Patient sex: M
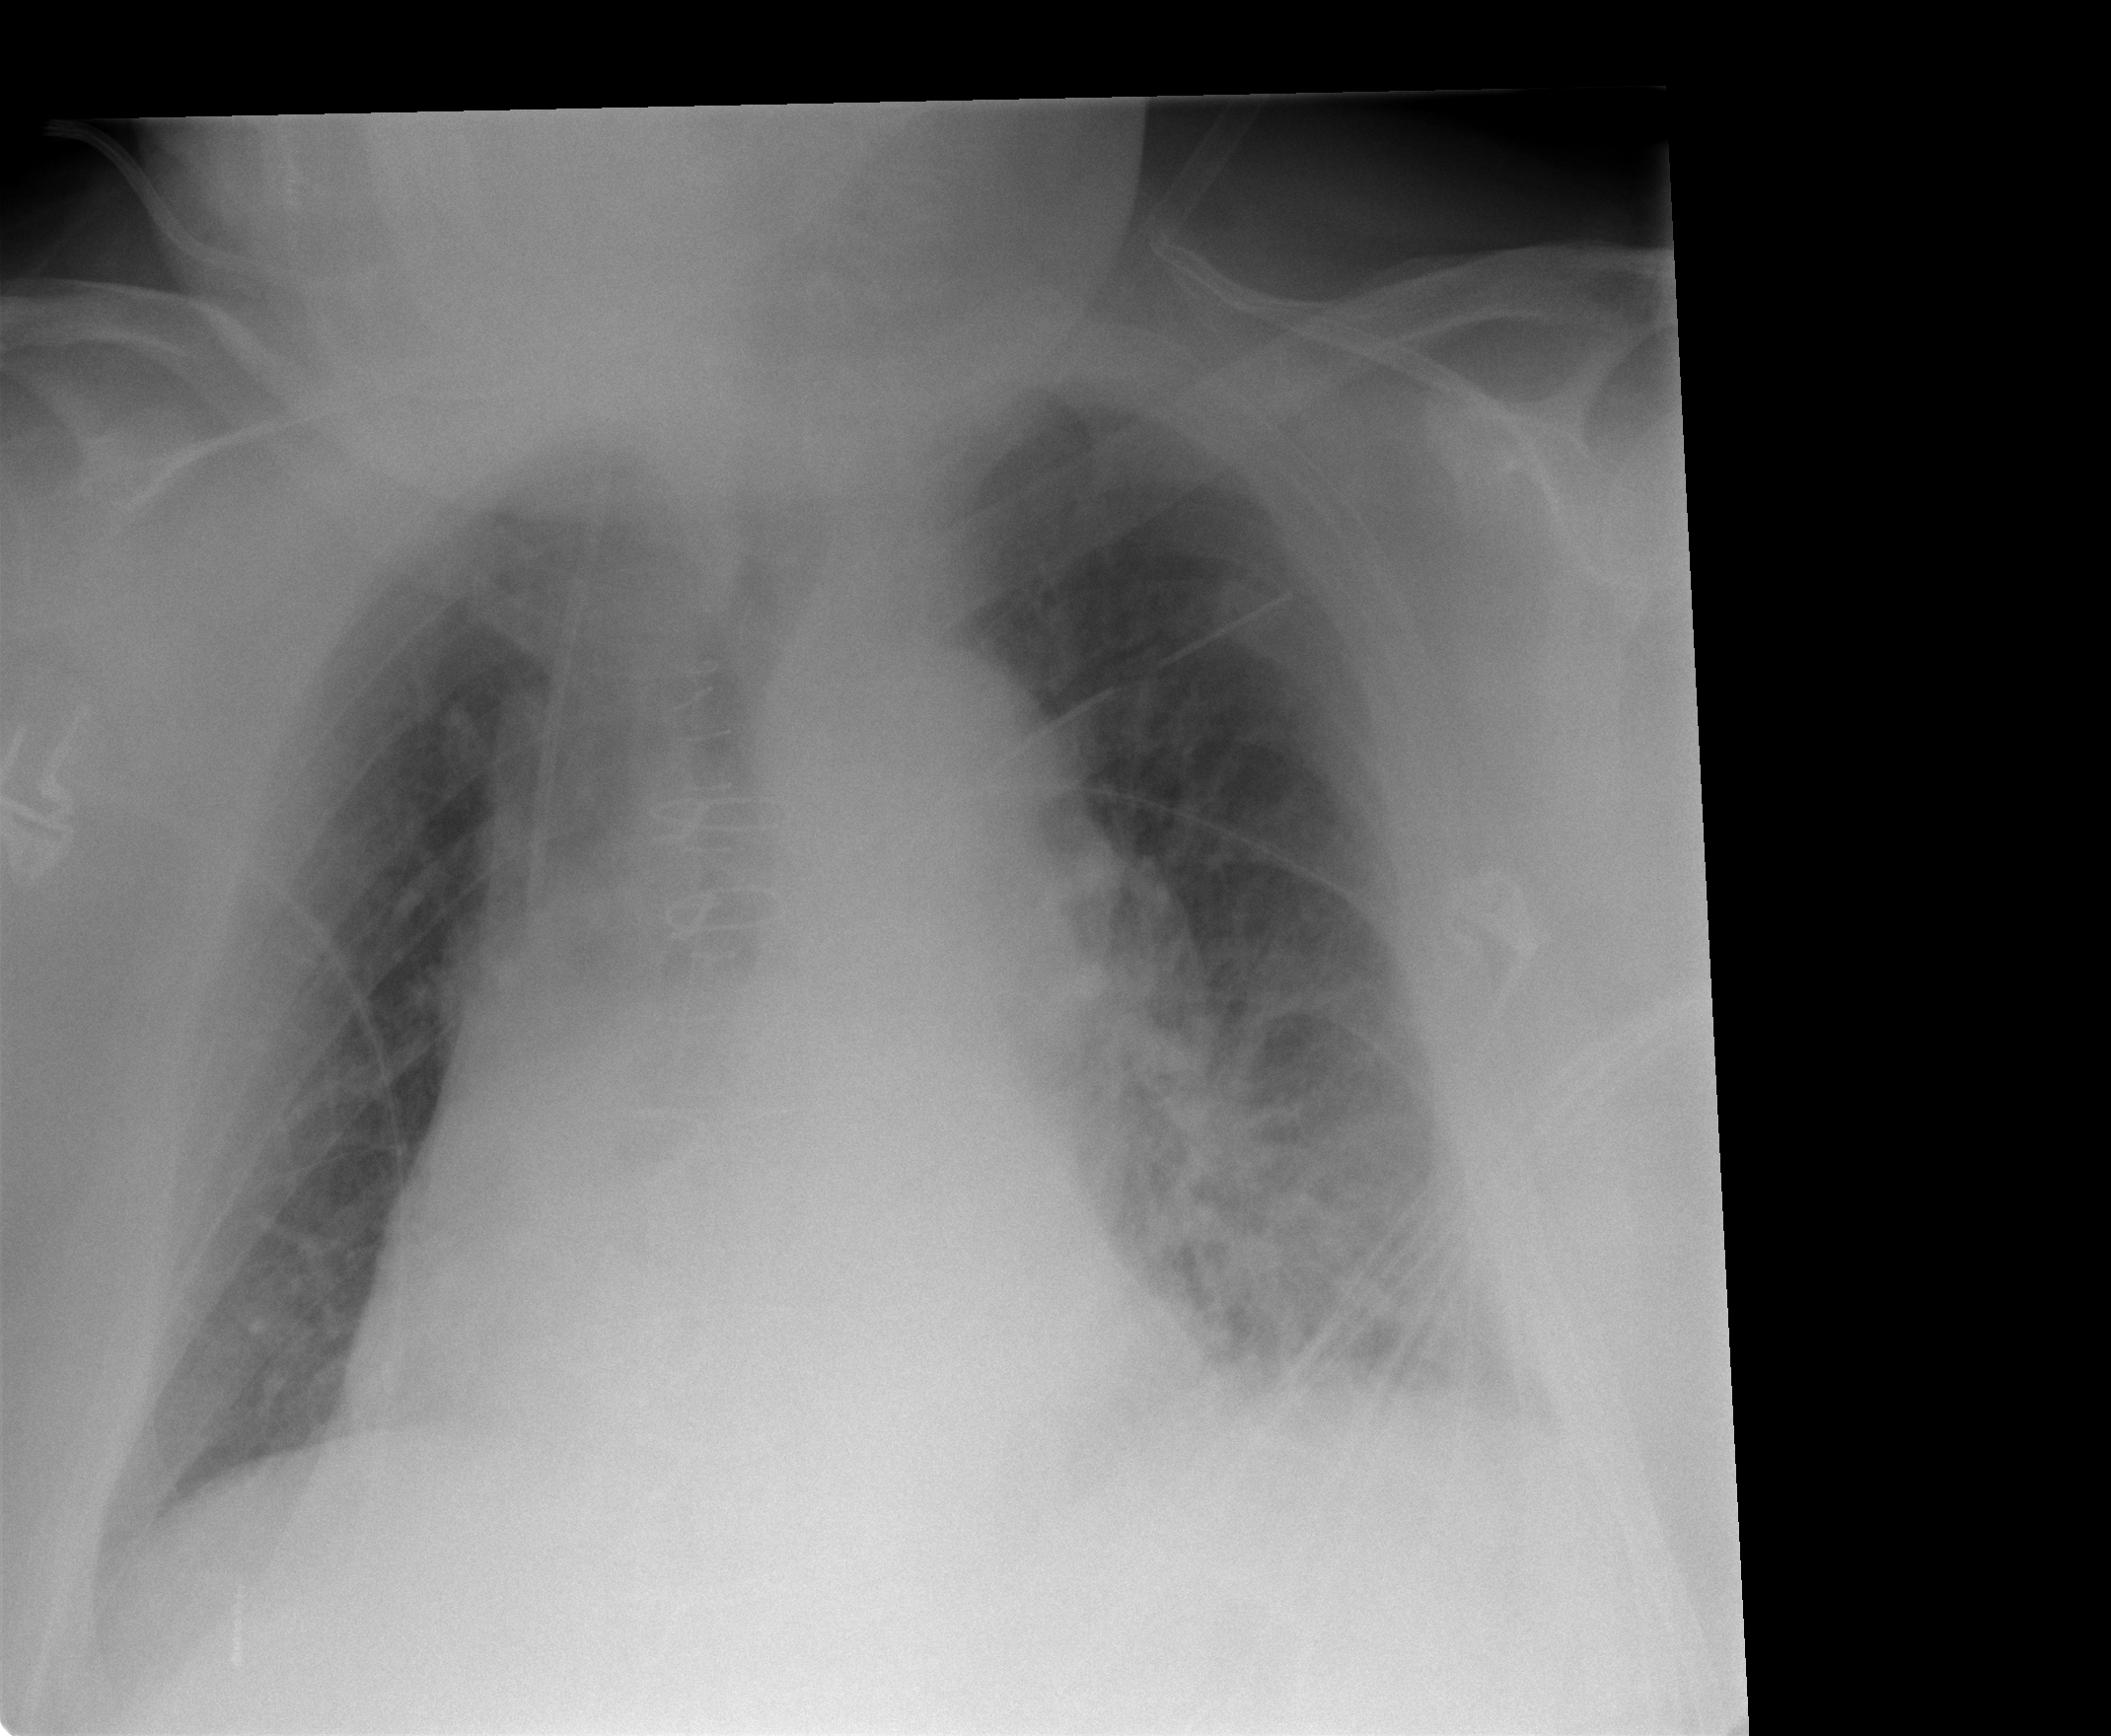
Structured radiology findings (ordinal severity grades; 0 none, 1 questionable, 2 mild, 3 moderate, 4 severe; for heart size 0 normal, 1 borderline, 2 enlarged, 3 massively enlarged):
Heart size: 2
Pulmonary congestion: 3
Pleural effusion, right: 2
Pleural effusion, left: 2
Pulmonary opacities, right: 0
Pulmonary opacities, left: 2
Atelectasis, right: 2
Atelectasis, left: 3